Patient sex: M
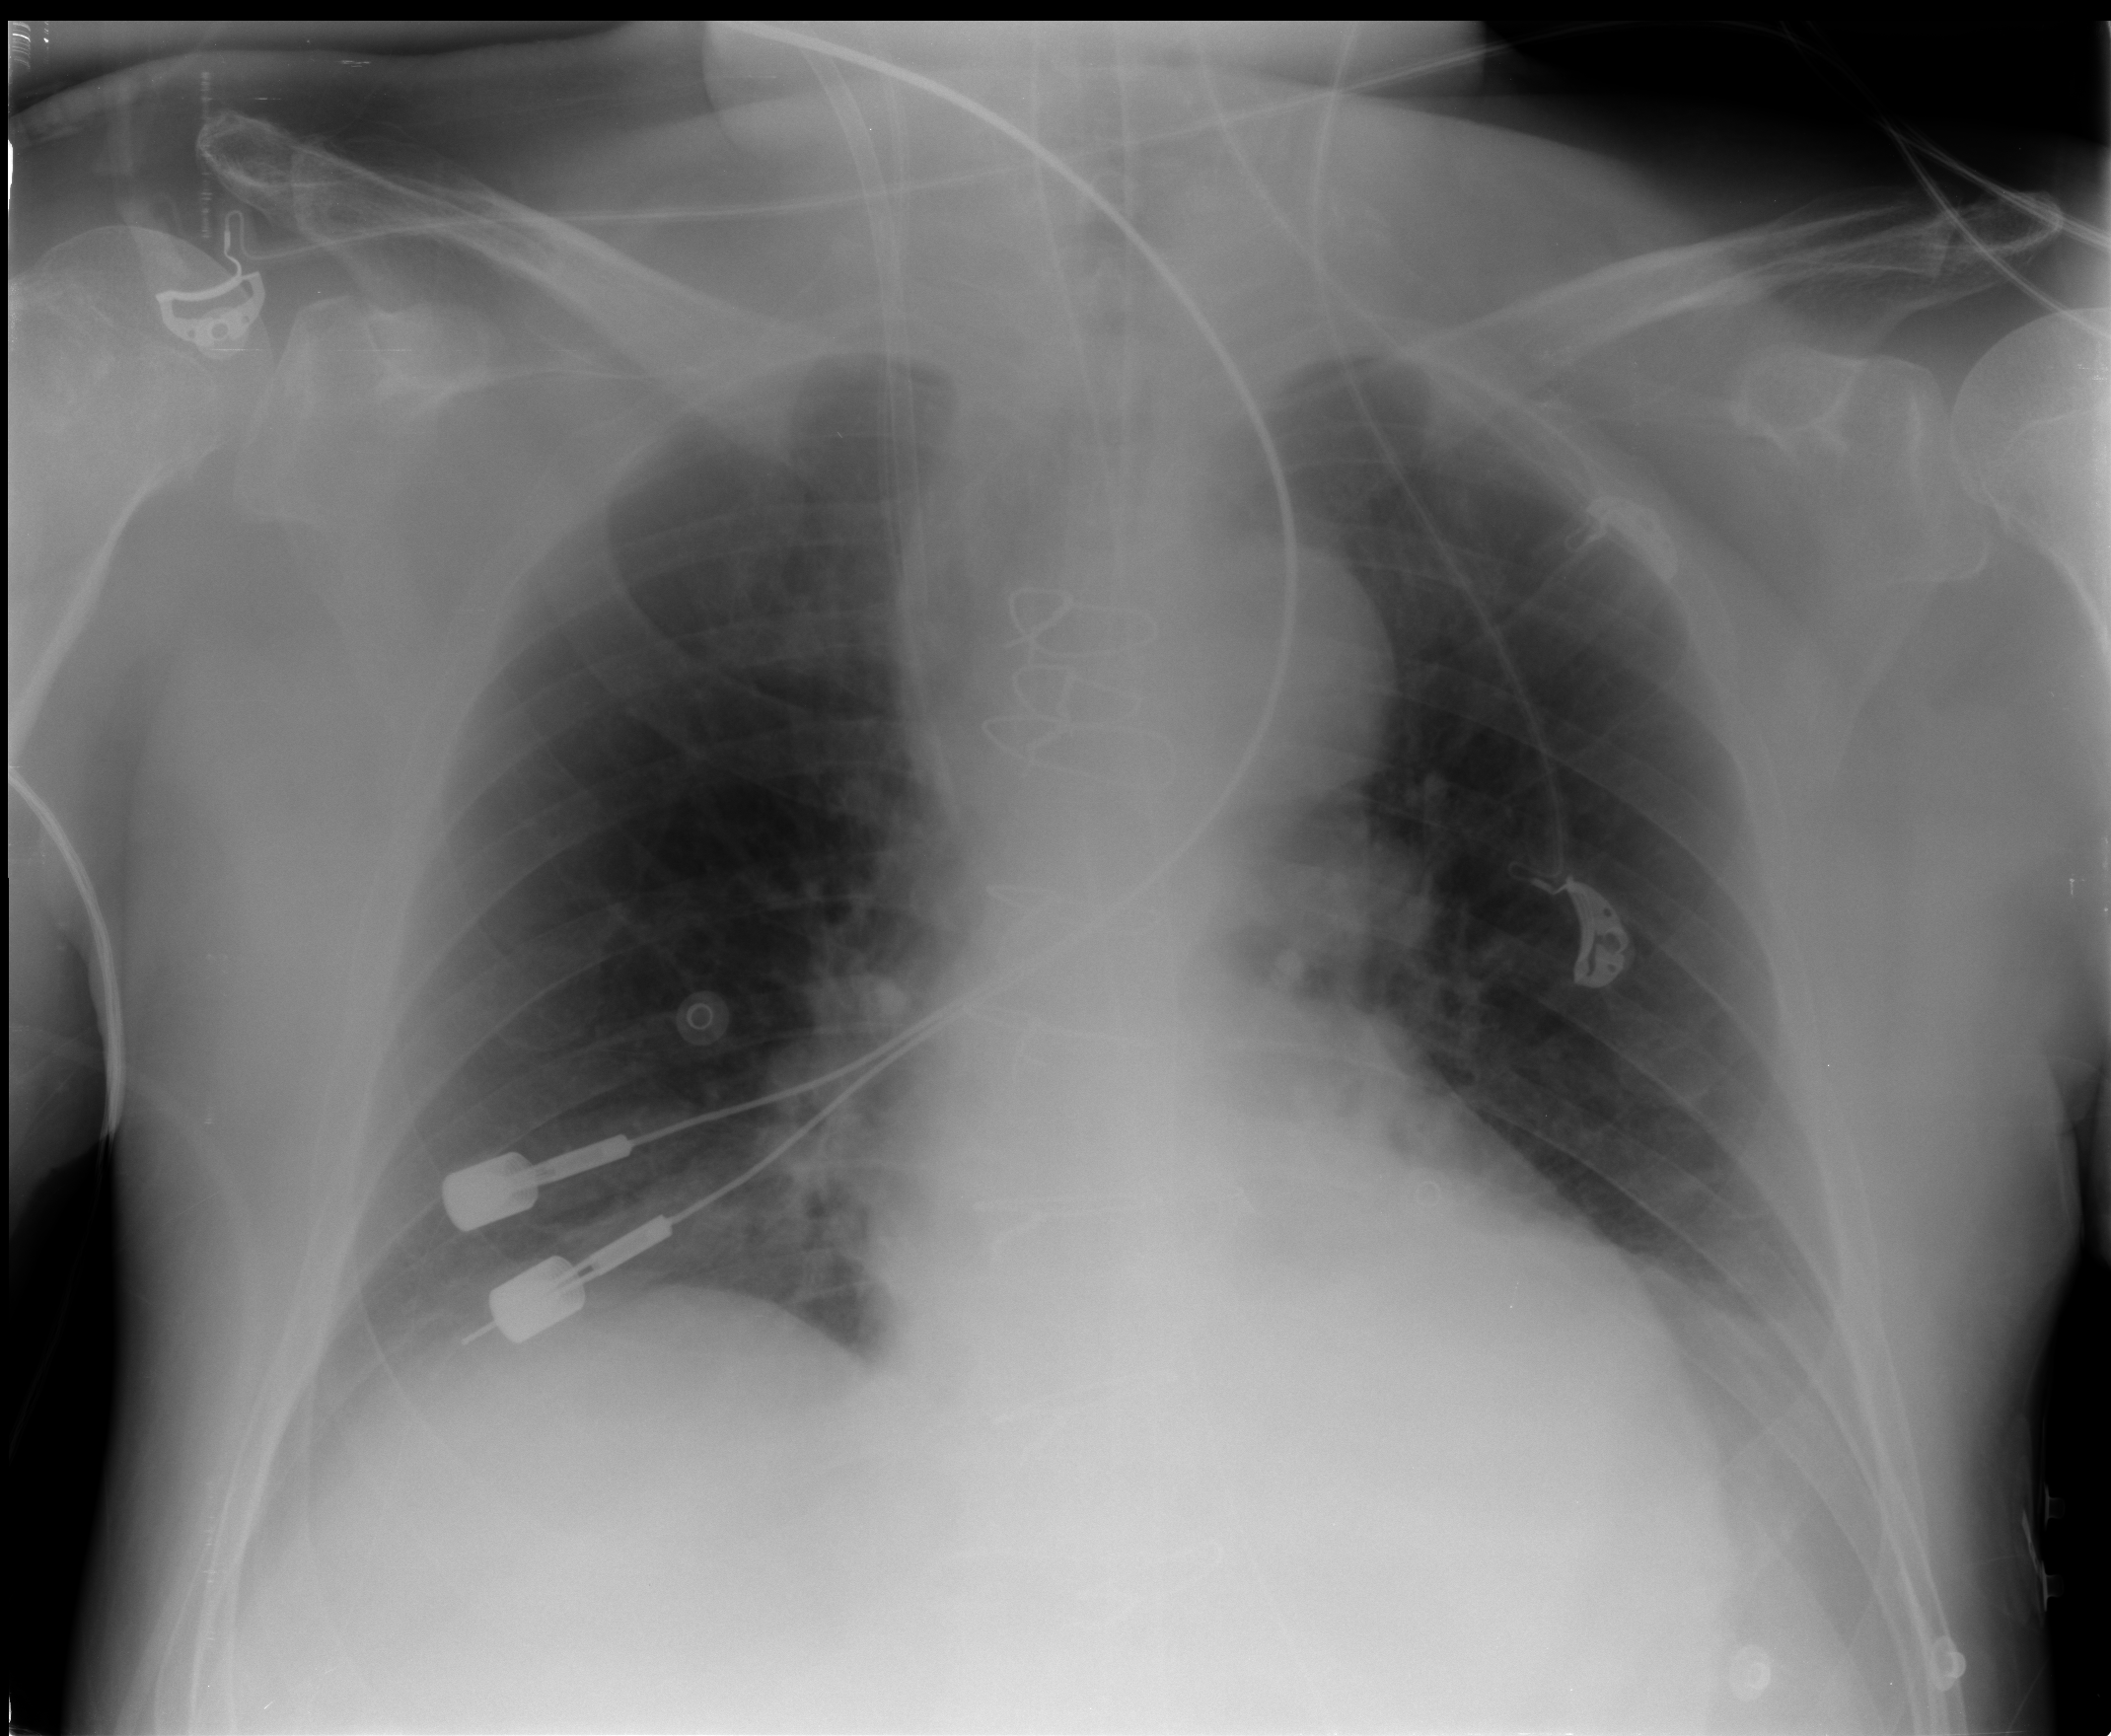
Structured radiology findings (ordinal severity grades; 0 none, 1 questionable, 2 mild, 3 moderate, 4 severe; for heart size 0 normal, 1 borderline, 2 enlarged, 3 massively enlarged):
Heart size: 0
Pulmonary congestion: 0
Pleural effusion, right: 0
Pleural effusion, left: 2
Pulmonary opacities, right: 0
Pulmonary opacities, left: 0
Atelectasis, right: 2
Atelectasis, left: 2